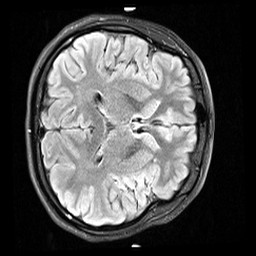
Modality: FLAIR
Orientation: axial
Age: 23
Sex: female
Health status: healthy
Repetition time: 12 s
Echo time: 0.095 s